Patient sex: M
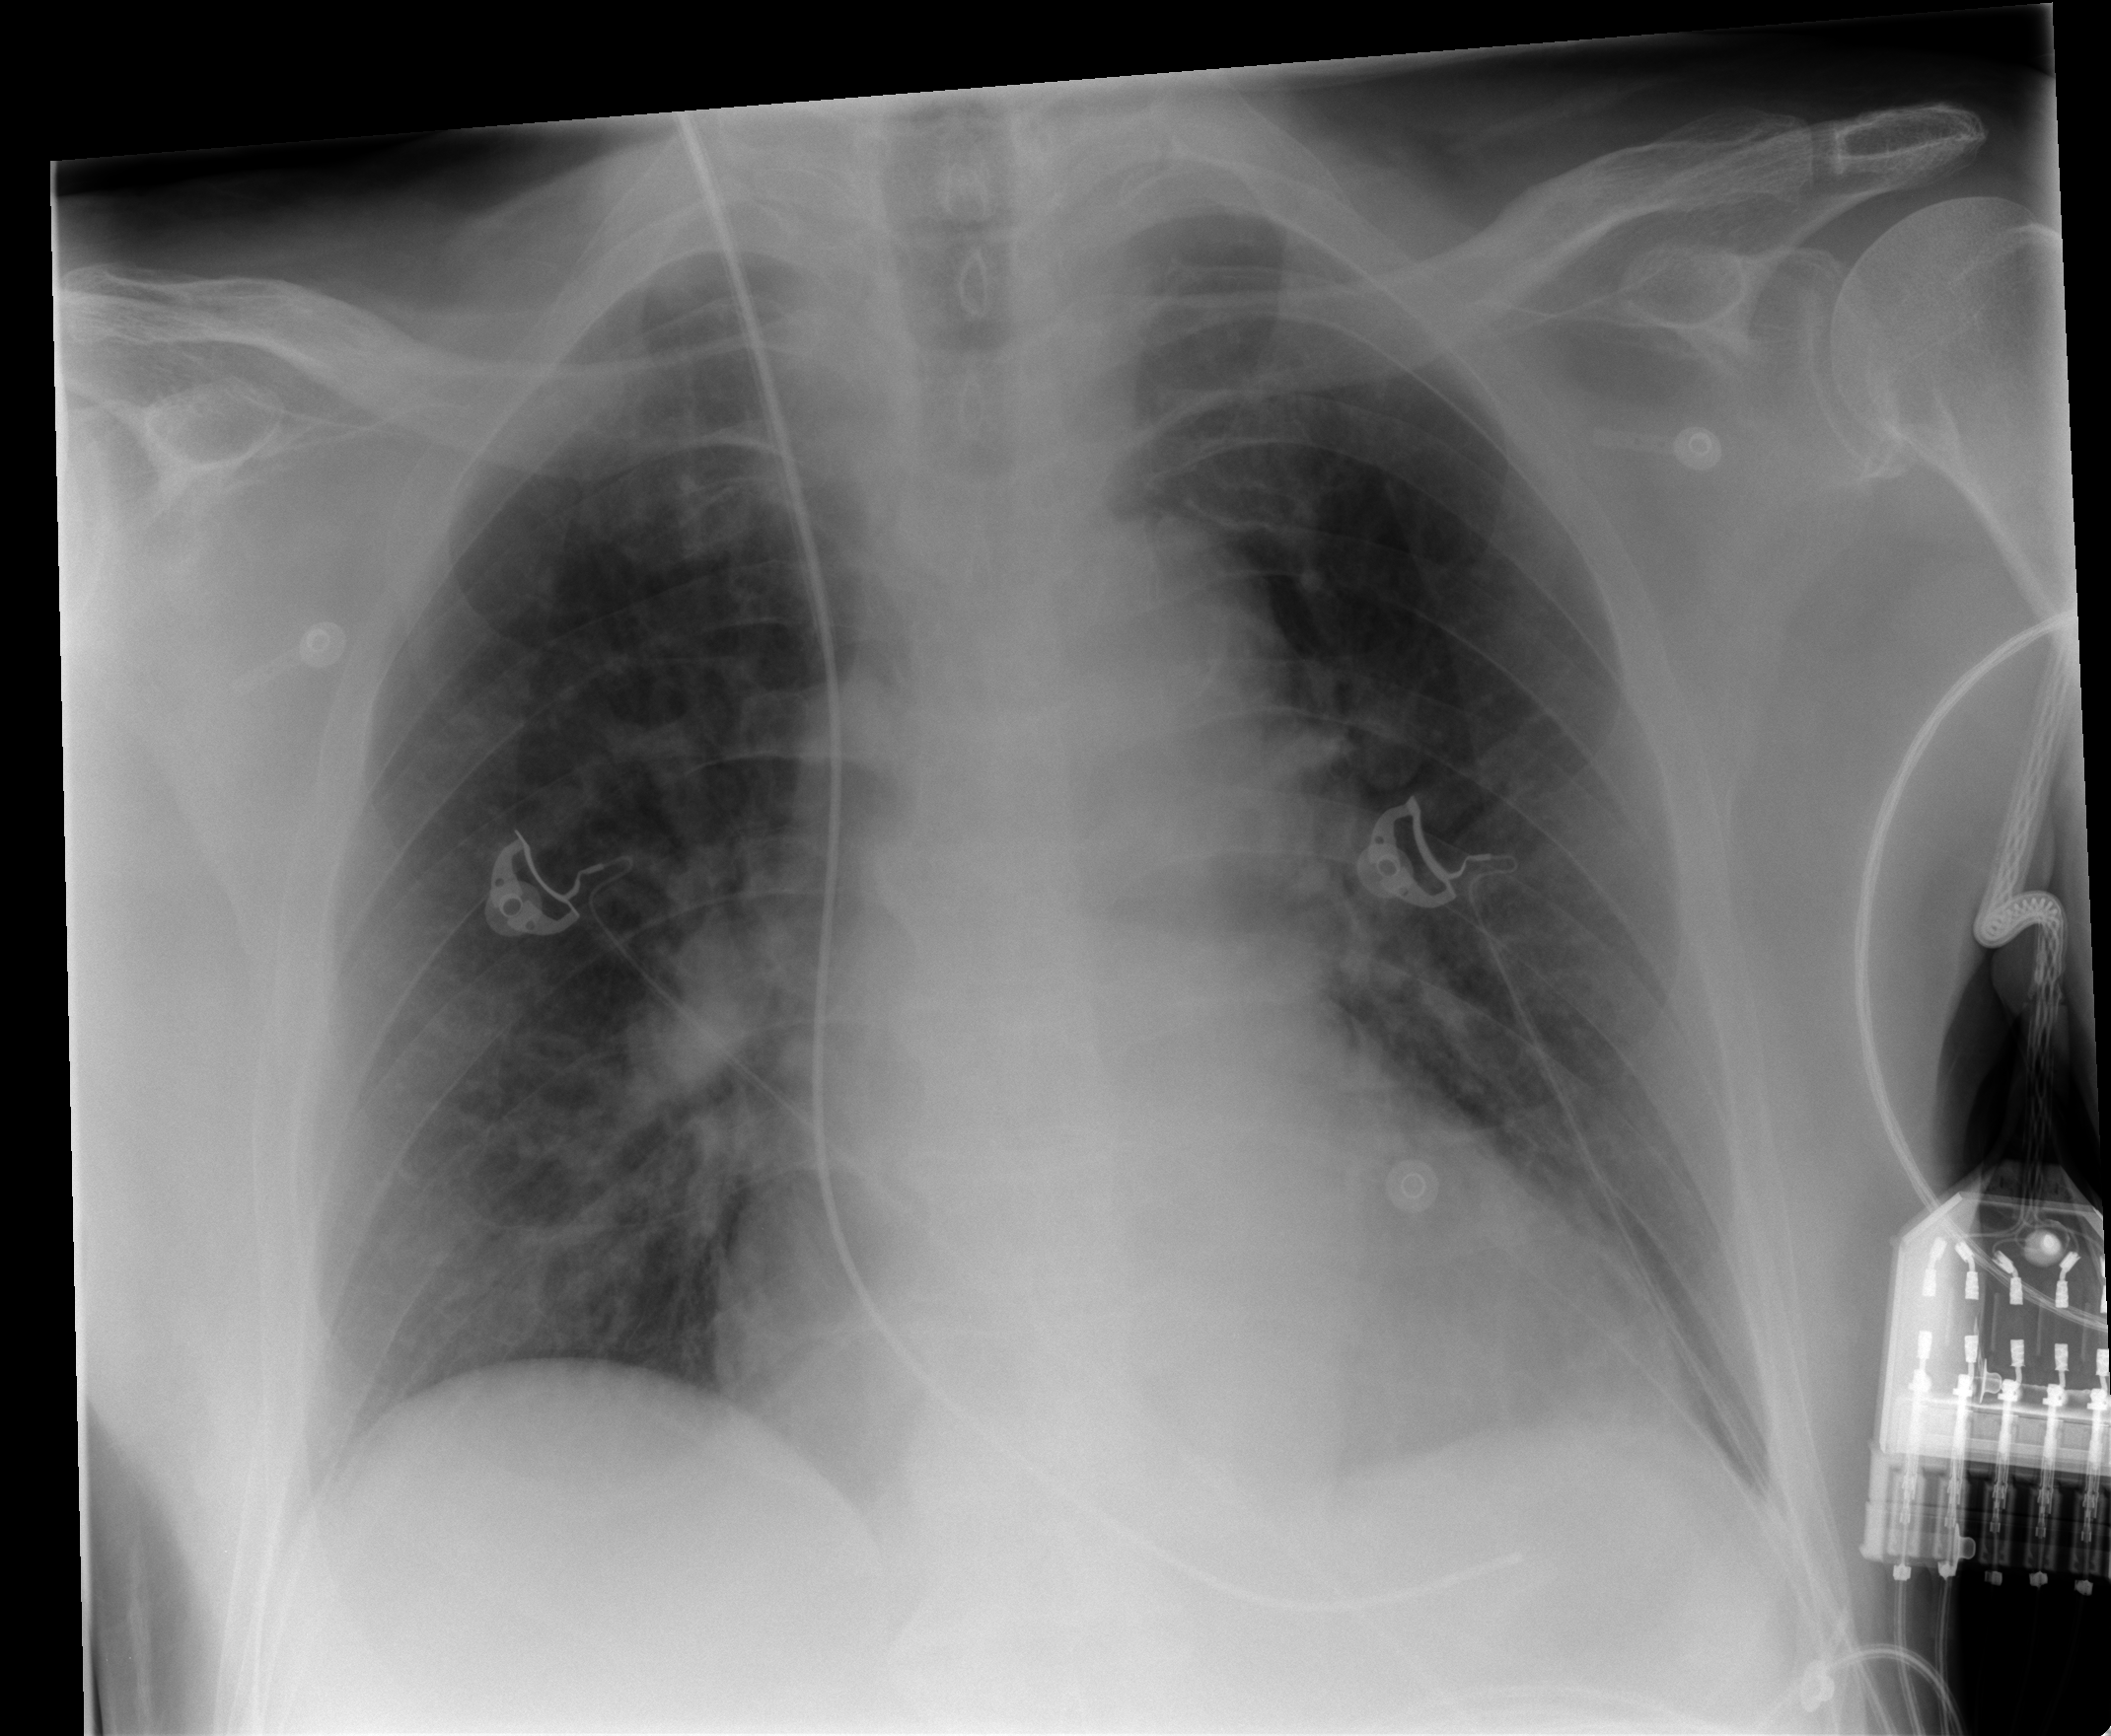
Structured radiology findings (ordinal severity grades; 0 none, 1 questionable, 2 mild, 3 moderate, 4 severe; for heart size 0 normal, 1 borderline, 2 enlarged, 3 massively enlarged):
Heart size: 2
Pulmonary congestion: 2
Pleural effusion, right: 0
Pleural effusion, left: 0
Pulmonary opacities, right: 0
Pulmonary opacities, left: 0
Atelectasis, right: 0
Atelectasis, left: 0